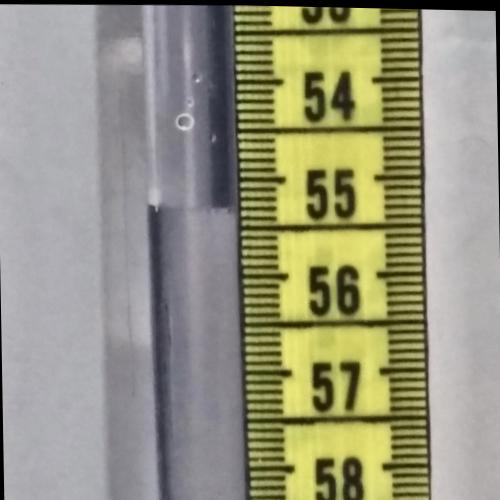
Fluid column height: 55.3 cm